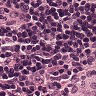
Metastatic tissue present: no